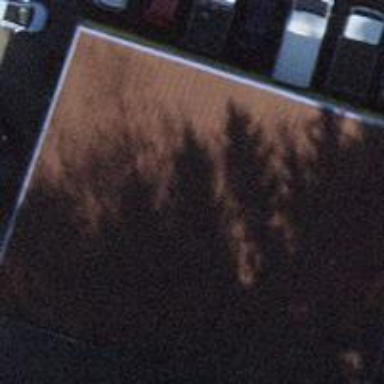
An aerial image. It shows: Car shop.